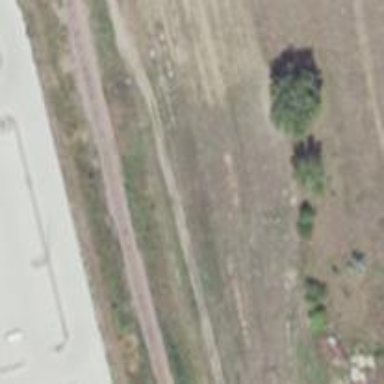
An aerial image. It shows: Railway yard used for servicing trains.